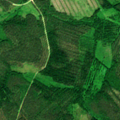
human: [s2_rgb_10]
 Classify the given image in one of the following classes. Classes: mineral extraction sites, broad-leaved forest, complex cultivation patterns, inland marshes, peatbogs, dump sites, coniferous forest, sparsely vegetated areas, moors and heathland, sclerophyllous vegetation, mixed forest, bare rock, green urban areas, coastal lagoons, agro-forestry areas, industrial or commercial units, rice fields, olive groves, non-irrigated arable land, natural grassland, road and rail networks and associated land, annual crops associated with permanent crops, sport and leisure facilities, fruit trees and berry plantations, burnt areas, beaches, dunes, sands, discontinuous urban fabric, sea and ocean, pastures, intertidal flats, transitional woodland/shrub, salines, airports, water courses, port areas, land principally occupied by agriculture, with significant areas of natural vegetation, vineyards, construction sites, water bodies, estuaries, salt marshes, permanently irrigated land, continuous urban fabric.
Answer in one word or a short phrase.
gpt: coniferous forest, transitional woodland/shrub